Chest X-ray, PA view. Patient: 46 years old, sex F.
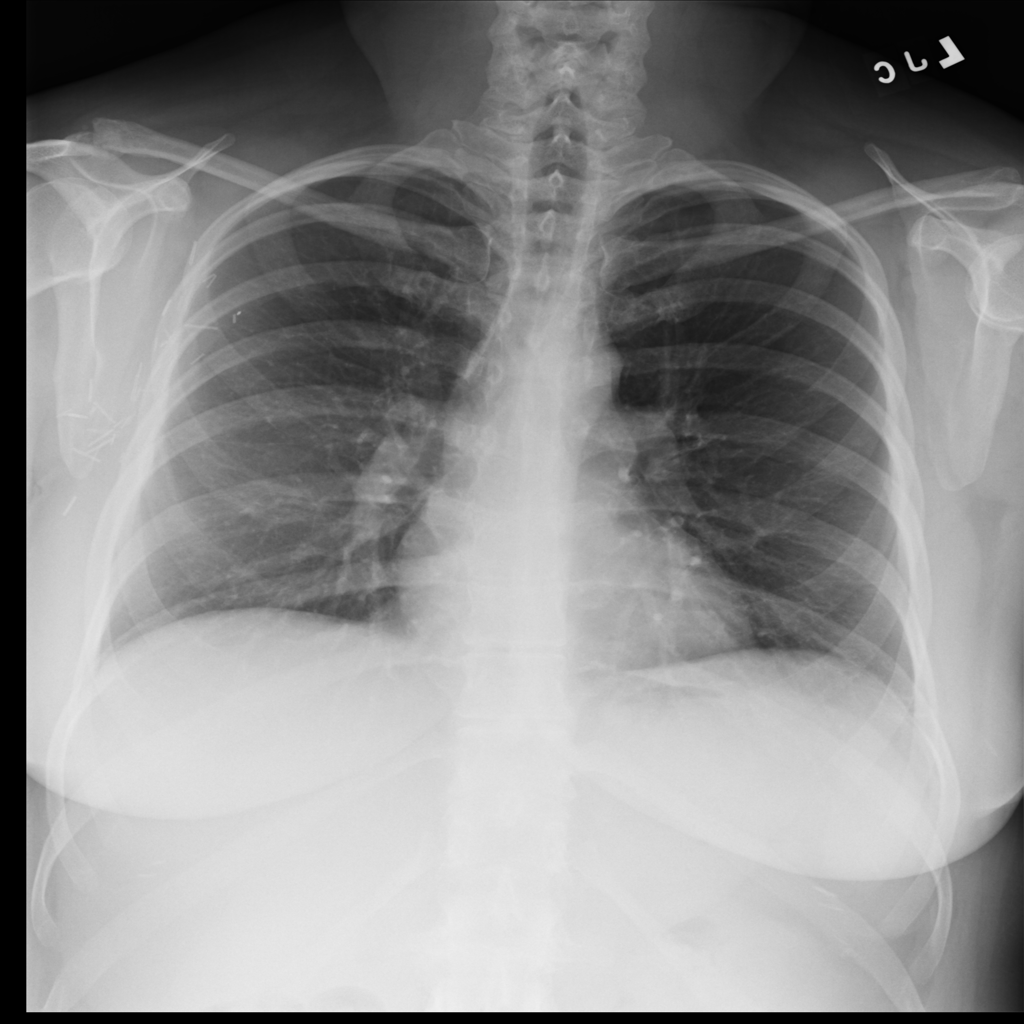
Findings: Infiltration